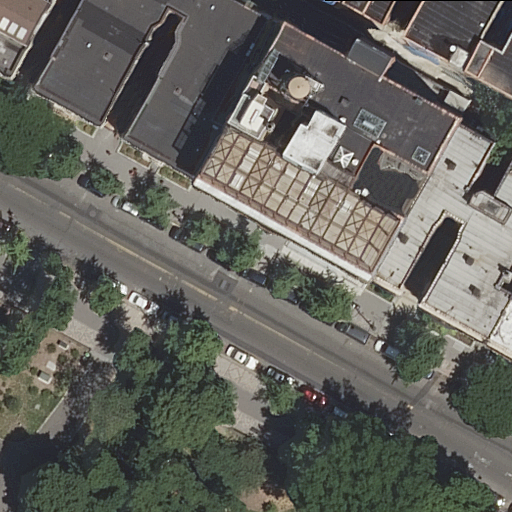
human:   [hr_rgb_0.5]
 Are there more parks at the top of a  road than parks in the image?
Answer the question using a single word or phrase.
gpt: no

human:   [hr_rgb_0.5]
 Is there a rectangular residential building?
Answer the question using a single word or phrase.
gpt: yes

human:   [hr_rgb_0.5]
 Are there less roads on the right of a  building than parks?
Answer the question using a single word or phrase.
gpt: yes

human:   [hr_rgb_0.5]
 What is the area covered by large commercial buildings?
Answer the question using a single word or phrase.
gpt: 0m2

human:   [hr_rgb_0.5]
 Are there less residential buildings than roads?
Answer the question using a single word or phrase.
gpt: no

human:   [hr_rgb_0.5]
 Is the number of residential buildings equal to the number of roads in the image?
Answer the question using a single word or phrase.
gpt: no

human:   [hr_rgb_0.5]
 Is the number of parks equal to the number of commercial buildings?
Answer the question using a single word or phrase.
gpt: no

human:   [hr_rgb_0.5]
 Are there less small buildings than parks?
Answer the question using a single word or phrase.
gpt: no

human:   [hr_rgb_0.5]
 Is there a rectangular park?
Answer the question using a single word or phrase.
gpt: yes

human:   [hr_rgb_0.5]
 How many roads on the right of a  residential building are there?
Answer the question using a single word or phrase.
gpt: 0

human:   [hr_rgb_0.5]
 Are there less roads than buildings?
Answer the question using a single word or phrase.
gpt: yes

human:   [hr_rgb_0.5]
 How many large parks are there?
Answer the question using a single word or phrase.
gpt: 0

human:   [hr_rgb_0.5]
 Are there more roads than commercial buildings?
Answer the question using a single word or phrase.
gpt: yes

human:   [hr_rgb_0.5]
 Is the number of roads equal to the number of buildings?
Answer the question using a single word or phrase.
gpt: no

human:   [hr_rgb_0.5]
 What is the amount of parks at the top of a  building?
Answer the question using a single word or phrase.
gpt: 0

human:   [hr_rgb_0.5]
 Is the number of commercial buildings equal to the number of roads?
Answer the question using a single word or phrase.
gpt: no

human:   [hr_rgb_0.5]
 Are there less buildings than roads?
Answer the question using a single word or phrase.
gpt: no

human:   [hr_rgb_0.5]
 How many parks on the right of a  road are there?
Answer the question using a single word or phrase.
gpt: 0

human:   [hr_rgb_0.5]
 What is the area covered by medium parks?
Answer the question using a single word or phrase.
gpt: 203m2

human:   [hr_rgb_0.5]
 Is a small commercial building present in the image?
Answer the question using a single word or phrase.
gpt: no

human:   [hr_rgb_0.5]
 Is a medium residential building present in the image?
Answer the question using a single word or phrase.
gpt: yes

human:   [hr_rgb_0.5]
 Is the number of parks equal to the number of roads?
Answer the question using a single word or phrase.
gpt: no

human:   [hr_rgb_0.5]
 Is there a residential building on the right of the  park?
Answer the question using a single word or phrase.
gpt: yes

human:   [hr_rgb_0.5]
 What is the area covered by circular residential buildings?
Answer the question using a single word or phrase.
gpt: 0m2

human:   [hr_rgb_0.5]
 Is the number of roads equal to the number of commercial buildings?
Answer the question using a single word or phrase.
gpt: no

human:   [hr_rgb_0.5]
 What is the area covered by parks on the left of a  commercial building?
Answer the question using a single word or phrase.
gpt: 0m2

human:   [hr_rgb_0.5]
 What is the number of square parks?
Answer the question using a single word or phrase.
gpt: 0

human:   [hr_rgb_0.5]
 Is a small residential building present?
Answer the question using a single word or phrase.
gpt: yes

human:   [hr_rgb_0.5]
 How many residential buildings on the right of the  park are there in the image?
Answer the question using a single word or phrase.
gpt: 6

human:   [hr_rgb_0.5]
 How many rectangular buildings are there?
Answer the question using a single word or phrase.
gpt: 2

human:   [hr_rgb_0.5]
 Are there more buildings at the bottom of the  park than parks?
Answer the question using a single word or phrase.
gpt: no

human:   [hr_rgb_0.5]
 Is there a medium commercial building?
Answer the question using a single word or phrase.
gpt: no

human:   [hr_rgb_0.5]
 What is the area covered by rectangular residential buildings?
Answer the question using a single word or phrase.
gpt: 55m2

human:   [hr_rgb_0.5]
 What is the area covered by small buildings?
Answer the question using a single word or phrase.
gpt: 55m2

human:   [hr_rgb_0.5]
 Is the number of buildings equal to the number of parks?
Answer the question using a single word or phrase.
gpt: no

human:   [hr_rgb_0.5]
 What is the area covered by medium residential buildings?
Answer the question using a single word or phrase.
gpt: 236m2